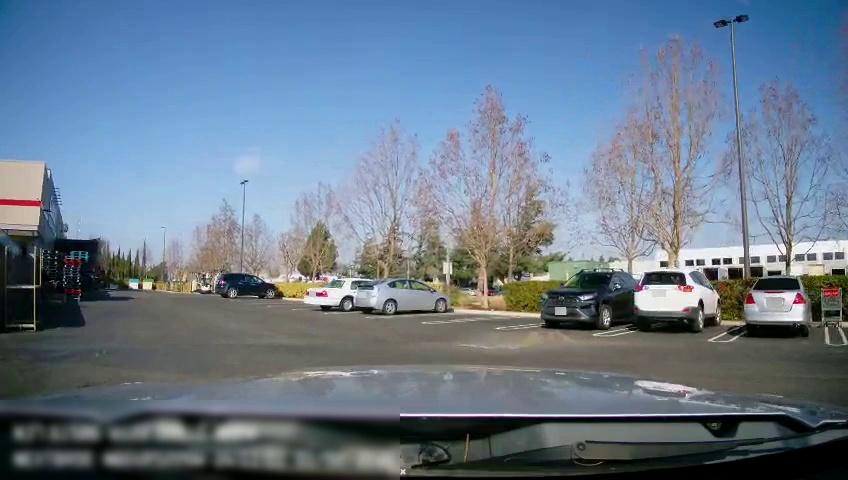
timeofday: Day
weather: Sunny
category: Drivable Space
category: Vehicles | SUV
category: Vehicles | Car
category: Vehicles | Car
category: Vehicles | SUV
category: Vehicles | SUV
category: Vehicles | Car